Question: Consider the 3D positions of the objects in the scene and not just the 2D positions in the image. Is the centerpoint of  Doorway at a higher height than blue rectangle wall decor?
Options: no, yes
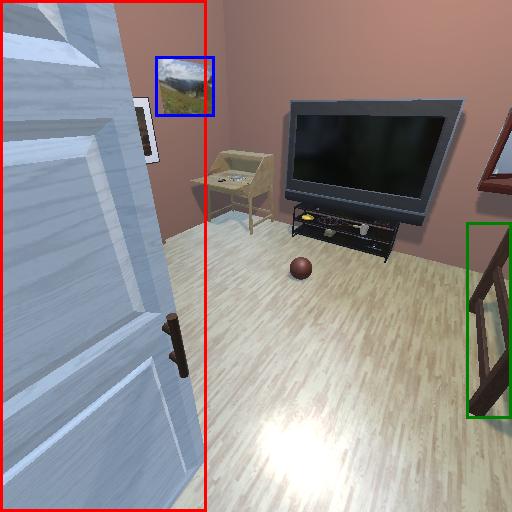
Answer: no